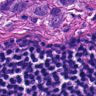
Metastatic tissue present: yes